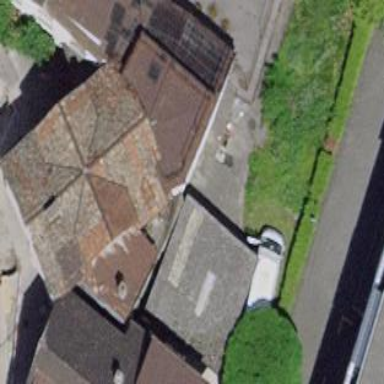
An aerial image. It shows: View of roof of building.